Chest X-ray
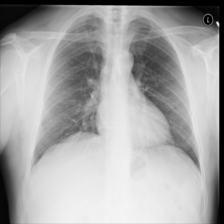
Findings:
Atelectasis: negative
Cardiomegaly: negative
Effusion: negative
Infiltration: negative
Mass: negative
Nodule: negative
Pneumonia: negative
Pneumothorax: negative
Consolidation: negative
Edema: negative
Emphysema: negative
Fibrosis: negative
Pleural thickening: negative
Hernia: negative